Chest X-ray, PA view. Patient: 30 years old, sex M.
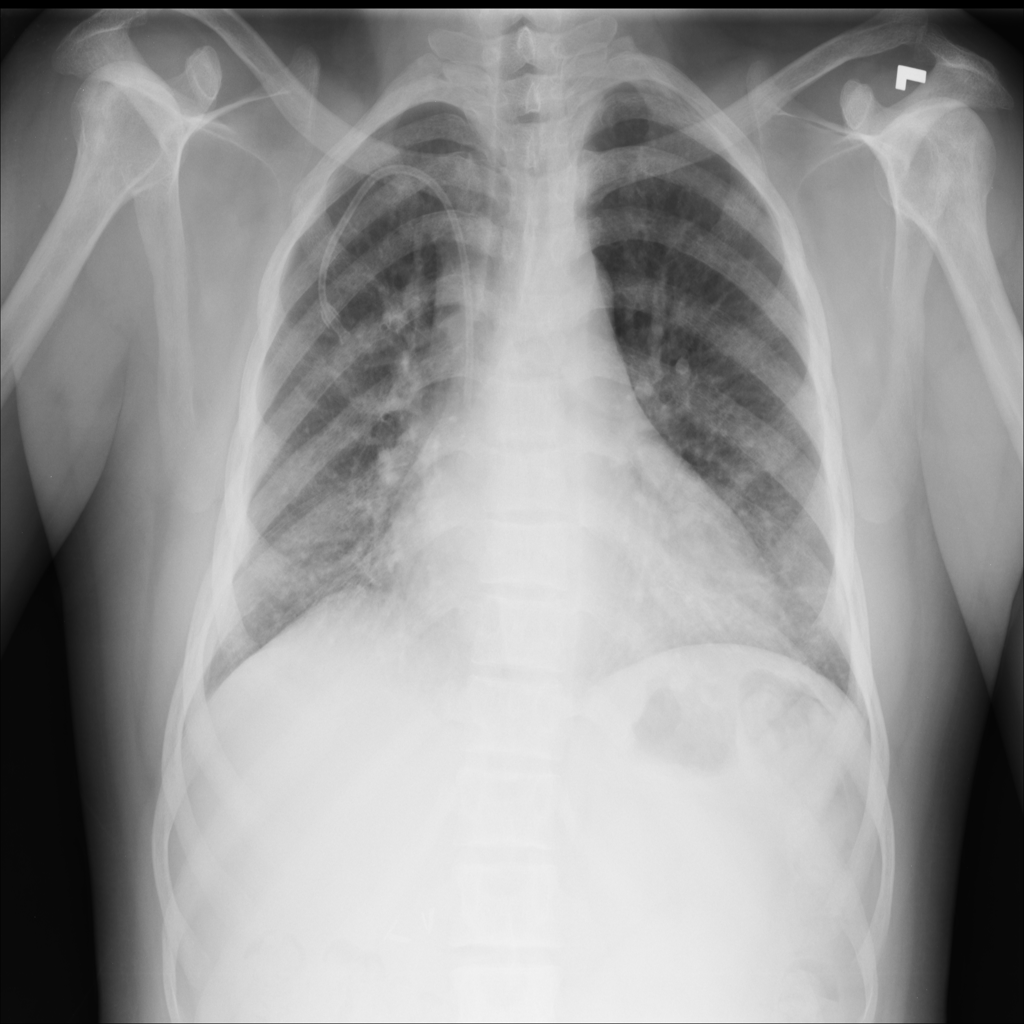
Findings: No Finding